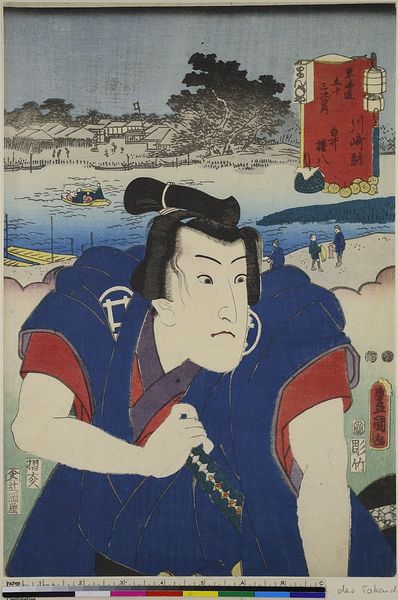
Titel: Kawasaki: Der Schauspieler Iwai Hanshiro V als Shirai Gonpachi, aus der Serie: Die 53 Stationen des Tokaido
Künstler: Utagawa Kunisada
Standort: Hamburg
Institution: Museum für Kunst und Gewerbe Hamburg
Schlagwörter: blau, hand, himmel, mann, bäume, fluss, stadt, ufer, männer, weiss, zeichen, haus, rot, gesicht, häuser, theater, boot, turm, holzschnitt, japan, schrift, dorf, hafen, japanisch, druckgraphik, druckgrafik, schwert, holzdruck, werkzeug, zeit, schauspieler, farbholzschnitt, schauspielerin, tourismus, reisen, kimono, samurai, bohrer, kabuki, edo, gewinde, reproduktionen, k, druckerzeugnisse, ukiyoe, theateraufführung, ukiyo